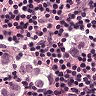
Metastatic tissue present: no